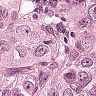
Metastatic tissue present: yes